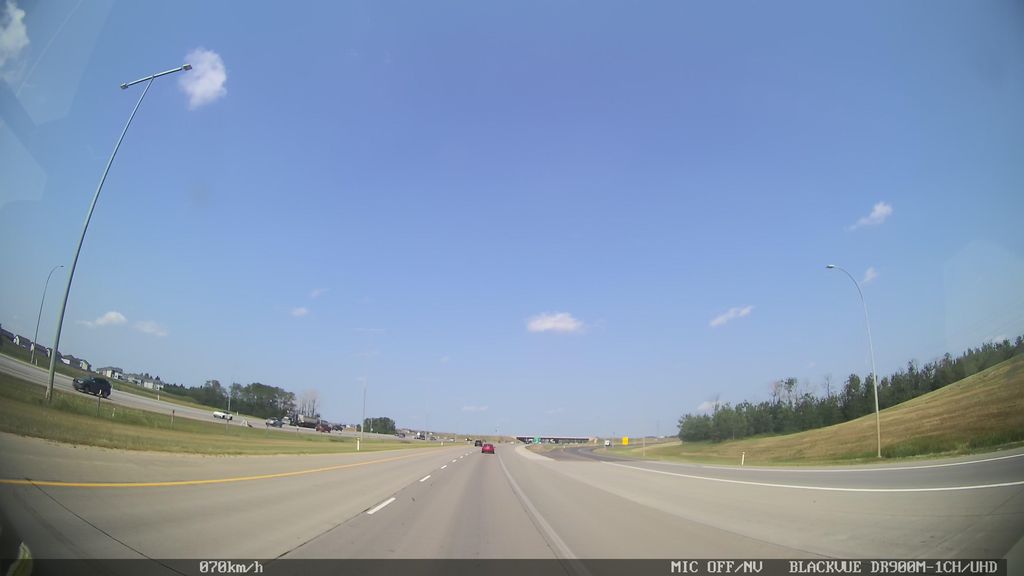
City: edmonton